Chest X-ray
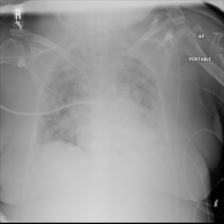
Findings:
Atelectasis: negative
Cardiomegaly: negative
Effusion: negative
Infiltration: negative
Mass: negative
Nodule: negative
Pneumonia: negative
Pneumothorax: negative
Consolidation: negative
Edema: positive
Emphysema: negative
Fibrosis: negative
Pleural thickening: negative
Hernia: negative